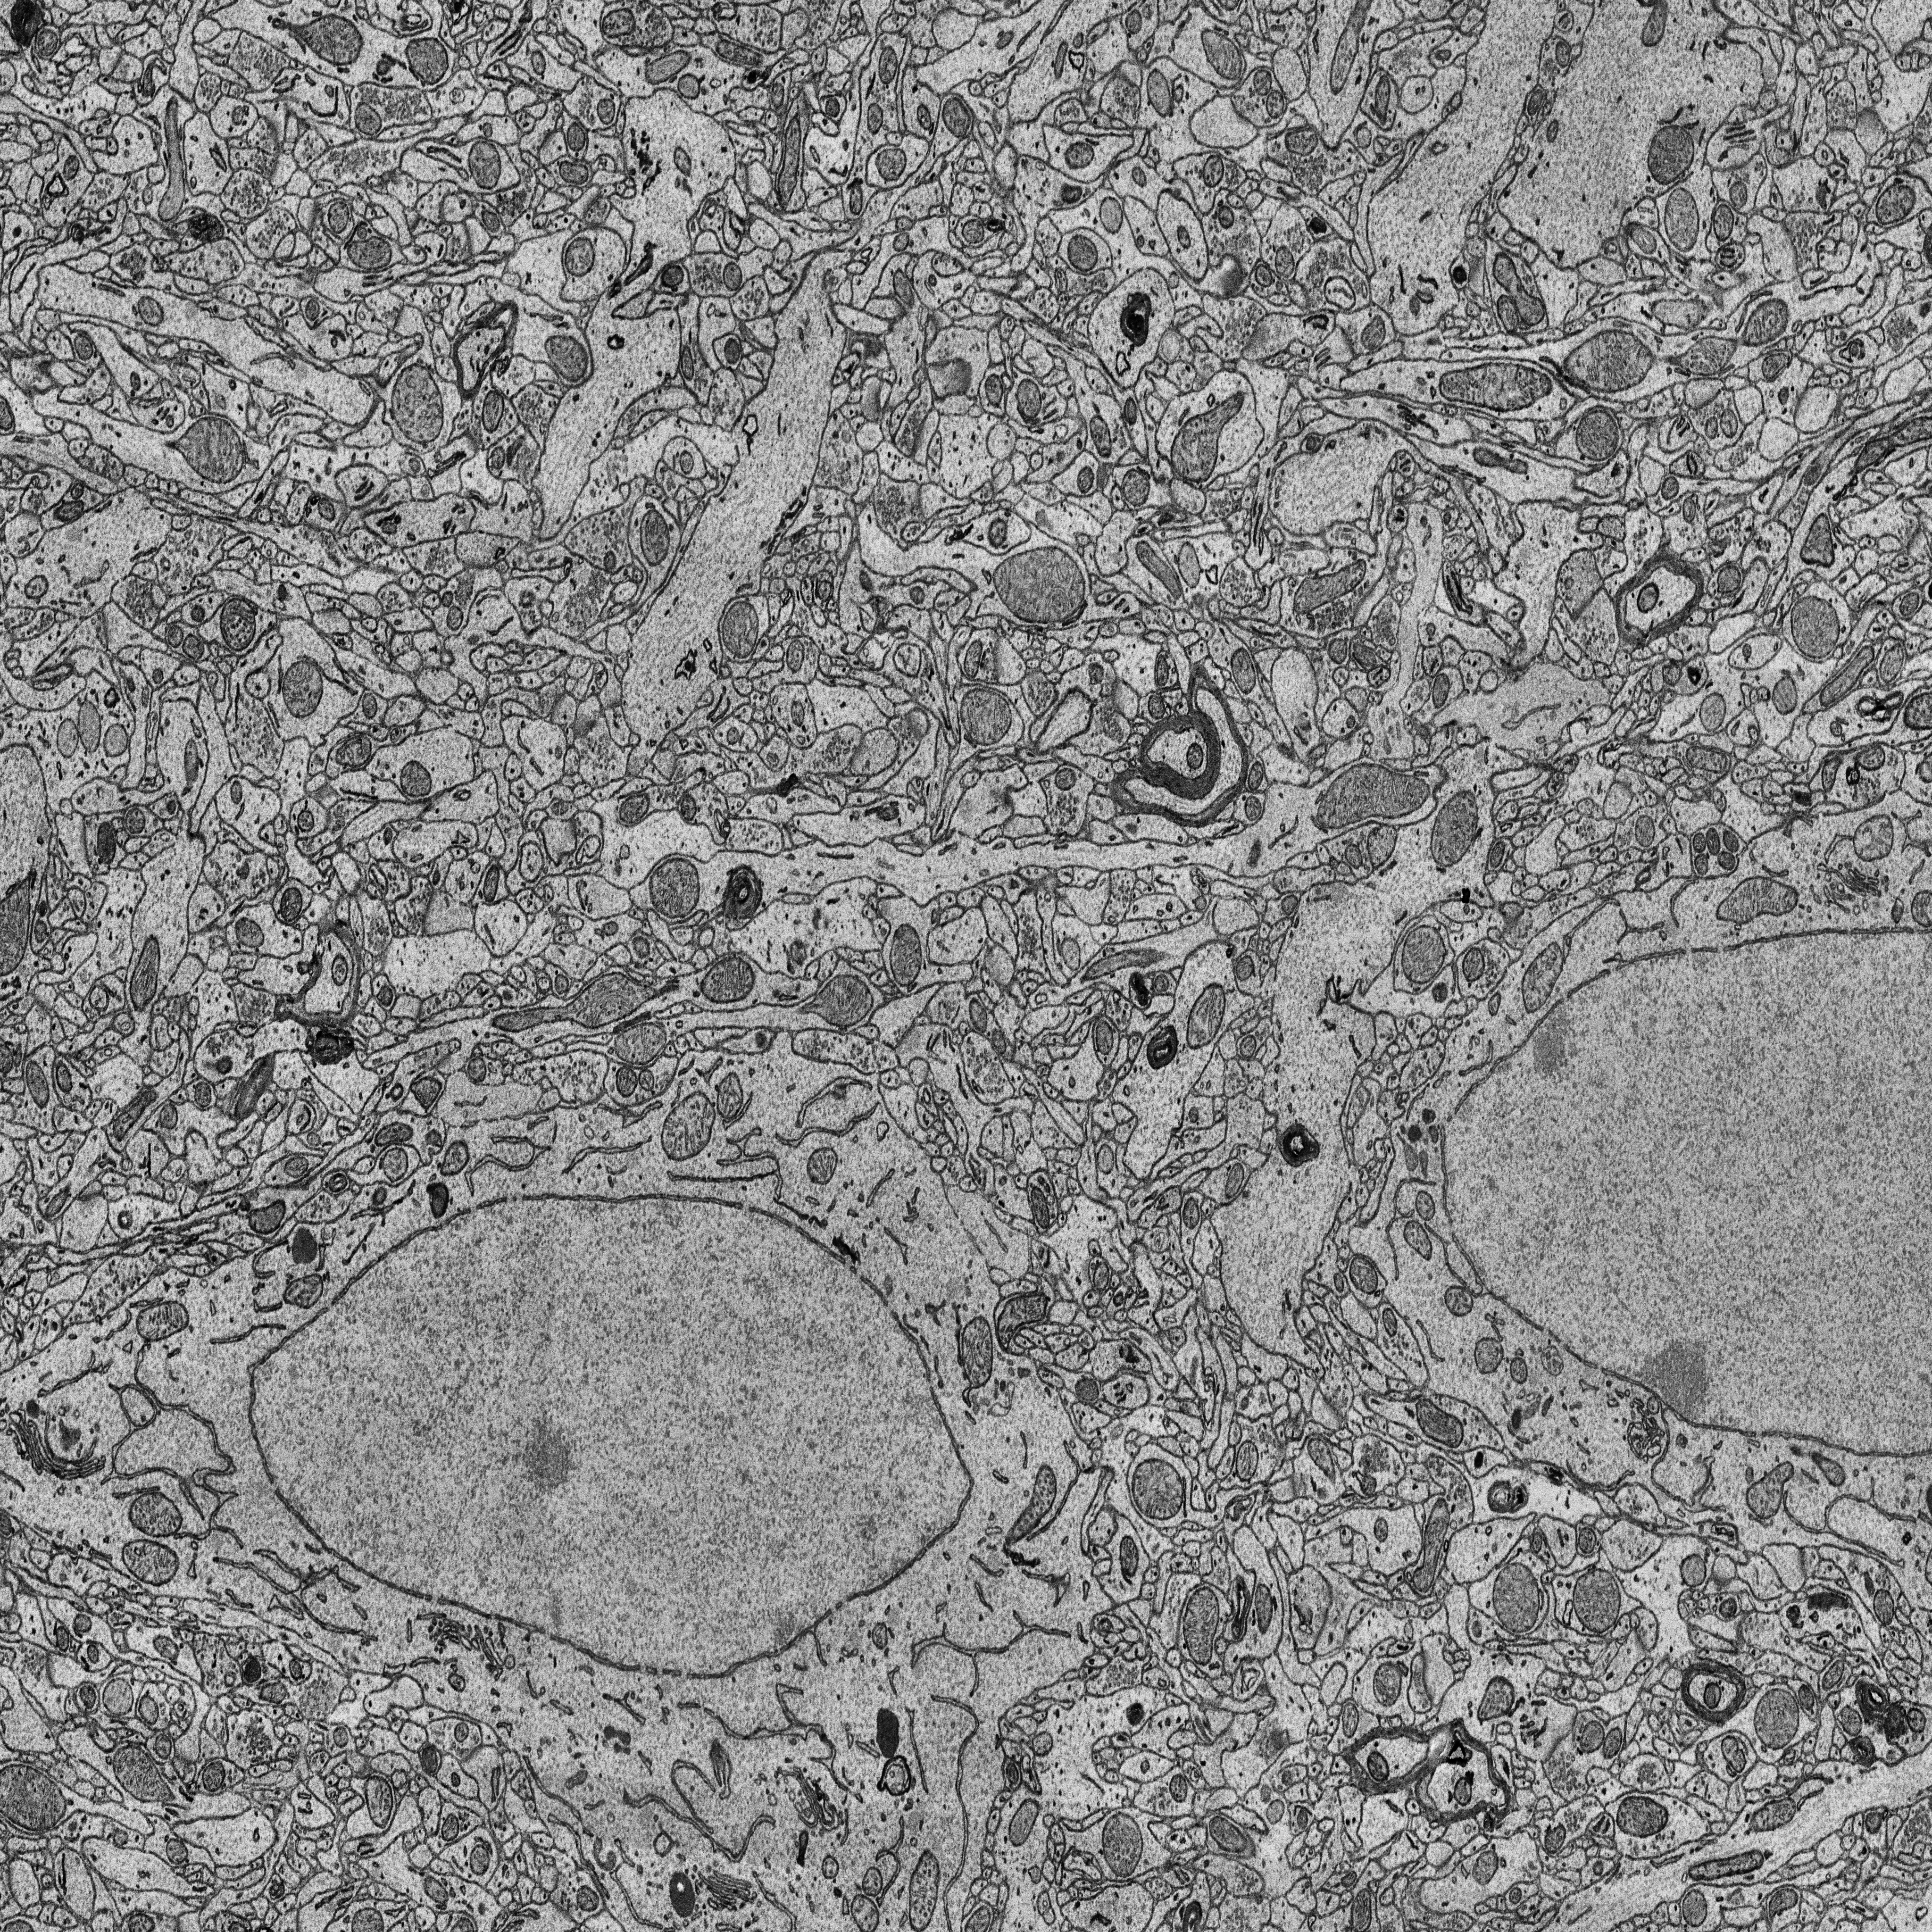
Electron microscopy slice of rat cortex tissue
Slice depth (z): 261
Mitochondria instances in slice: 391